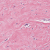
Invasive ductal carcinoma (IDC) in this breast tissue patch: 0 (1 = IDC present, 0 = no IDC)